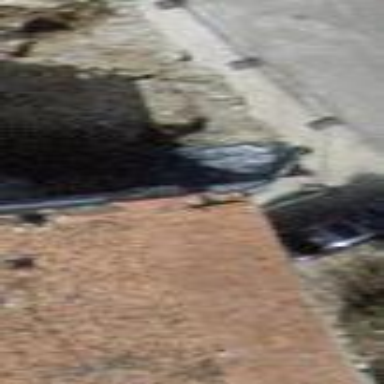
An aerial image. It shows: View of roof of building.